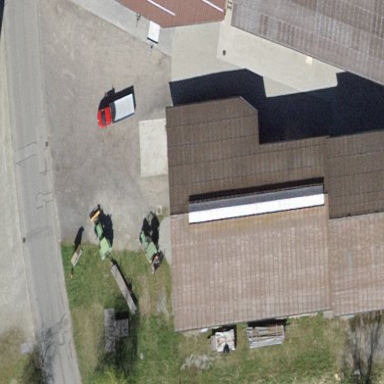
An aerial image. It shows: Industrial building.